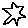
Label: star